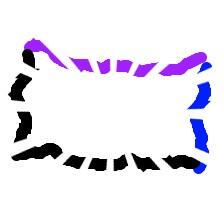
Shape: rectangle